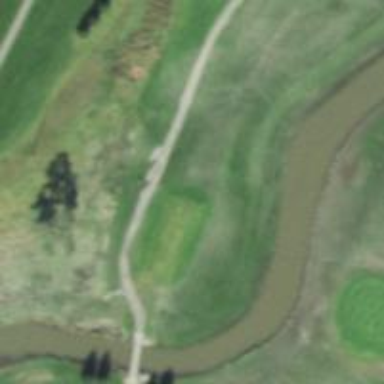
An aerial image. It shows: Golf tee.